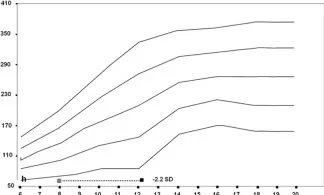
Density-weighted polar section modulus (SSIp) The gray squares in the panels (A,B,C,H) represent the bone age-adjusted values.
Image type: chart (chart)